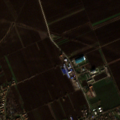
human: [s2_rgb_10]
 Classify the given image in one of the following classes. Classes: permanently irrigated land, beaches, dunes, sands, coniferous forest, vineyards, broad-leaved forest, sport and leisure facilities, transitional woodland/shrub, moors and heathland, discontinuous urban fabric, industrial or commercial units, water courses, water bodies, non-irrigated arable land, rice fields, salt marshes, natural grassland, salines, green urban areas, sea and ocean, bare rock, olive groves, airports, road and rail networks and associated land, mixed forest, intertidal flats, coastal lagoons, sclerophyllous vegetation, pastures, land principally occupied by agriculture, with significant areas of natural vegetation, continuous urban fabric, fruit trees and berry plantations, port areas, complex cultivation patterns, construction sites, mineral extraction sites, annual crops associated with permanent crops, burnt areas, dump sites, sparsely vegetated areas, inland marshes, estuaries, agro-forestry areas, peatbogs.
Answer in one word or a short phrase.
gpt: discontinuous urban fabric, non-irrigated arable land, complex cultivation patterns